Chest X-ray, PA view. Patient: 57 years old, sex M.
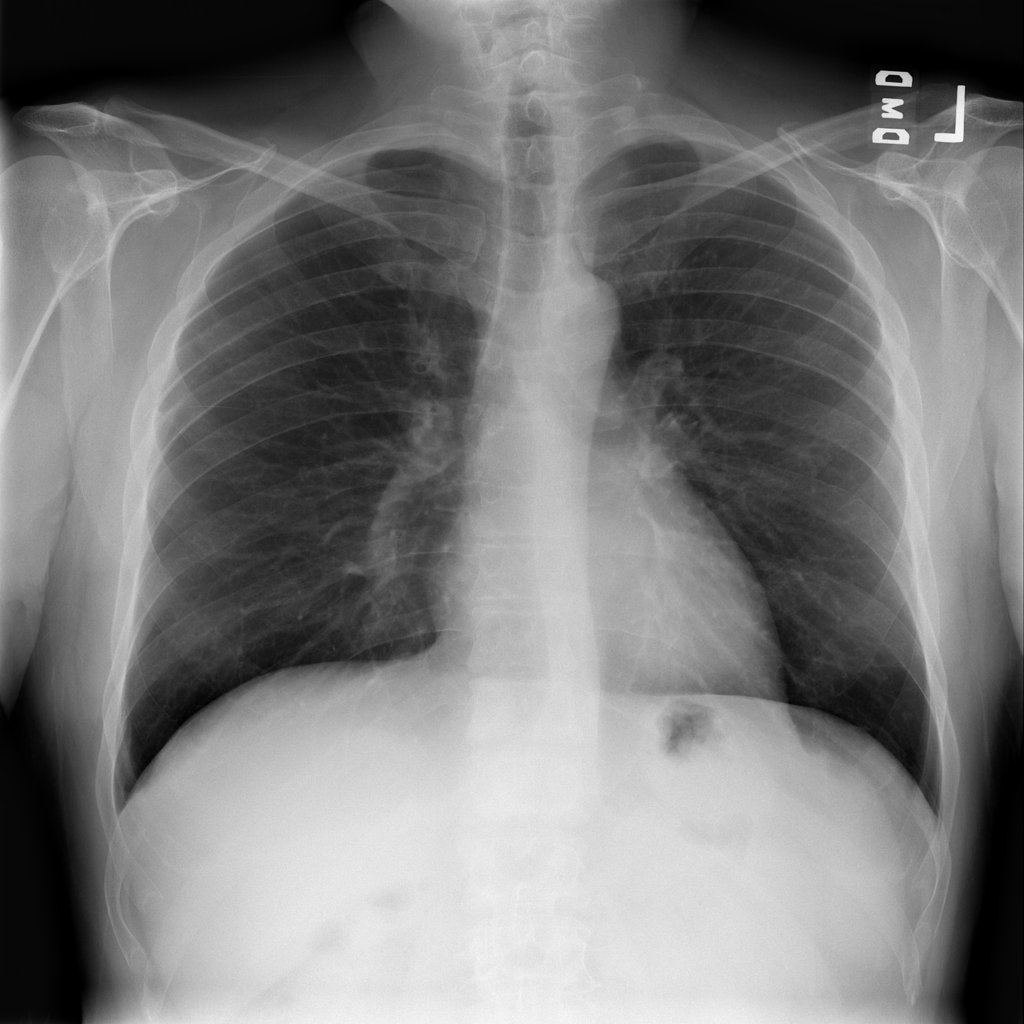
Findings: Pleural_Thickening